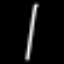
Label: line